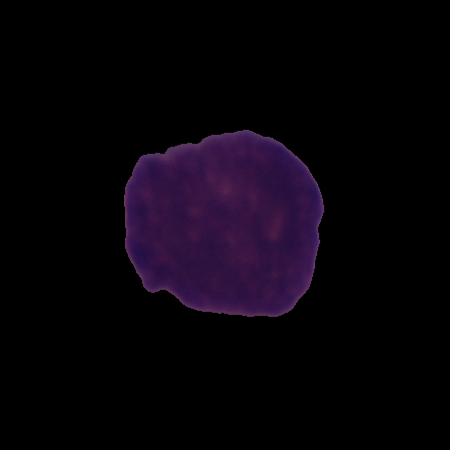
Label: cancer